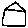
Label: house